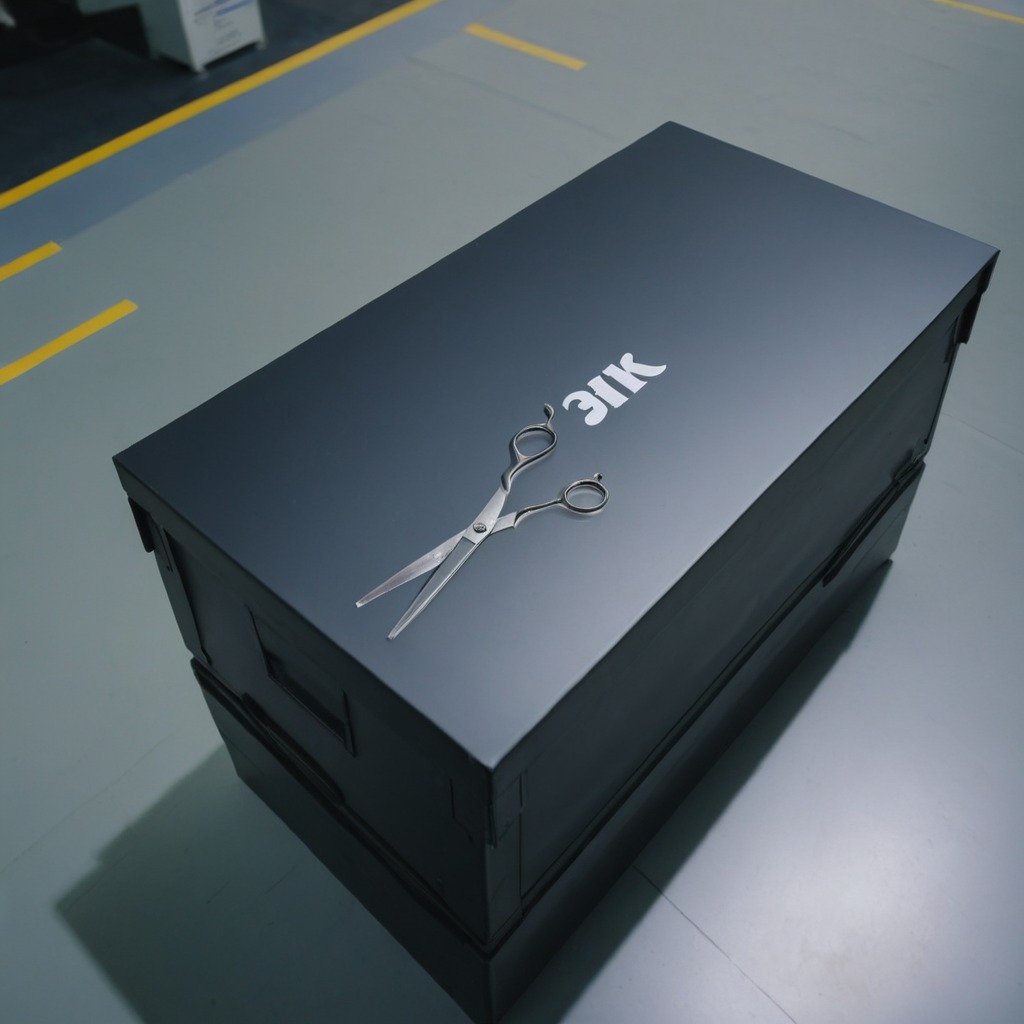
A scissor is lying on the toolbox surface in an airplane hangar workshop.